Field crop: maize
Growth stage: 2
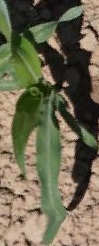
Species: maize